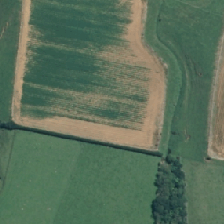
Land cover: shortrotation_cropland